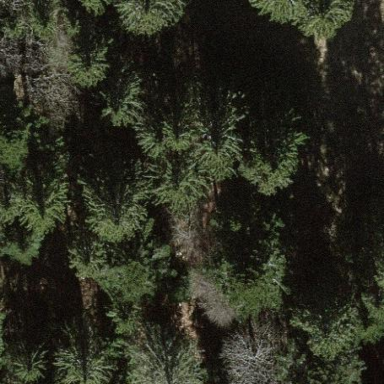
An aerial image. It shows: Forest area.